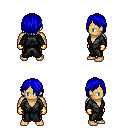
a pixel art fantasy rpg character, male body template, human, tanned skin, gray robe, gold greaves, blue bangs hairstyle, gold gloves, four views (front, back, left, right), 2x2 character sprite sheet, small pixel art, hard edges, no anti-aliasing